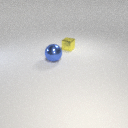
large blue metal sphere in front of small yellow metal cube